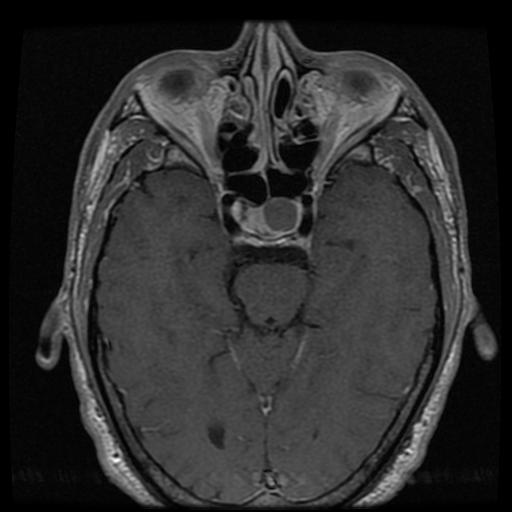
Label: pituitary